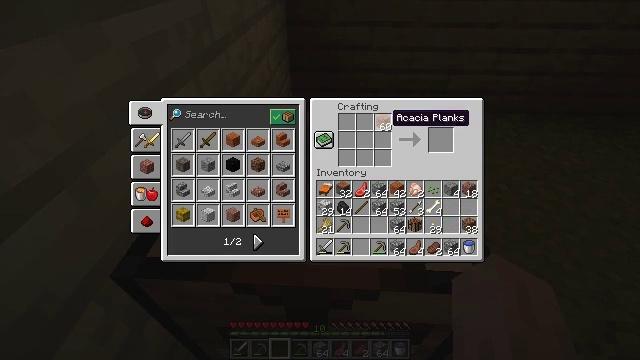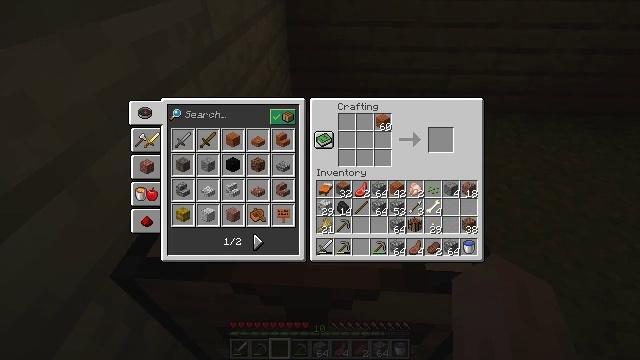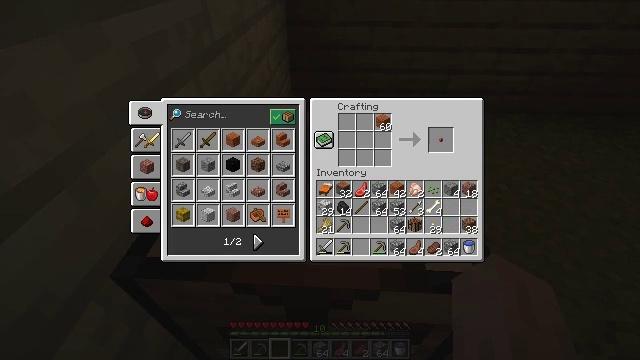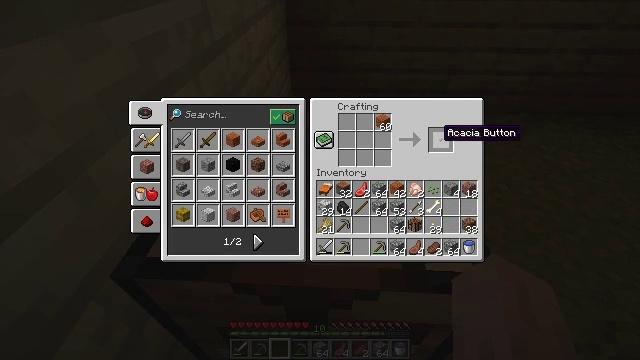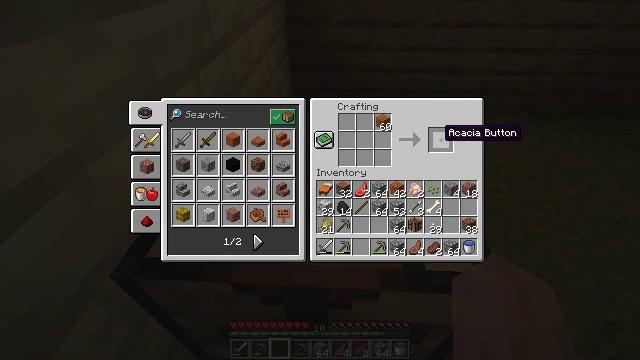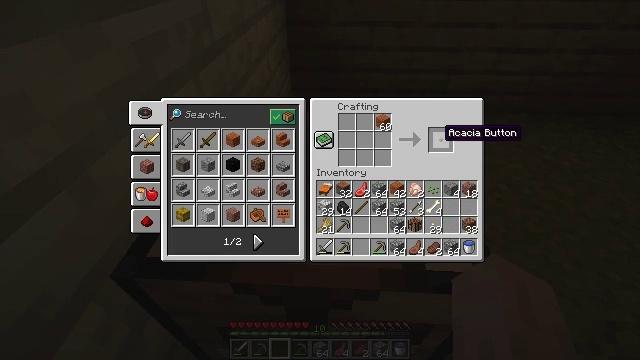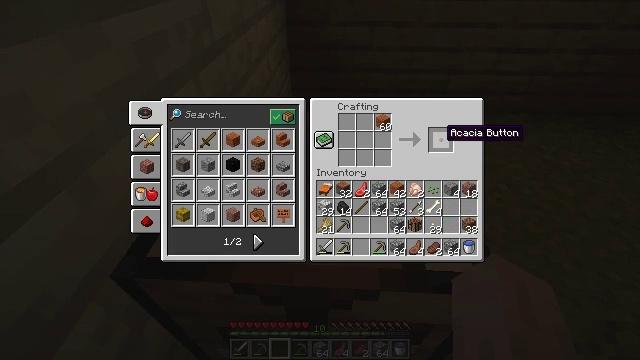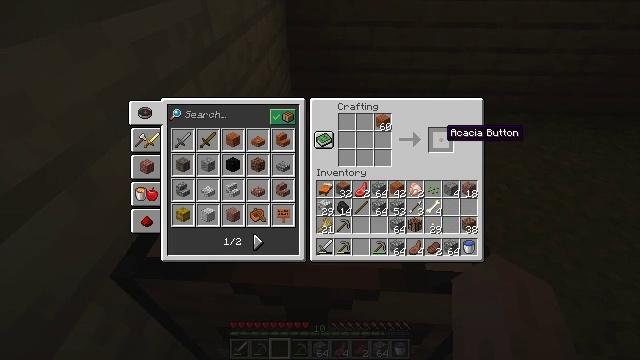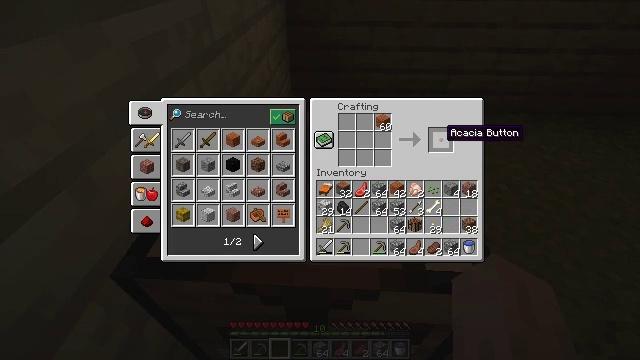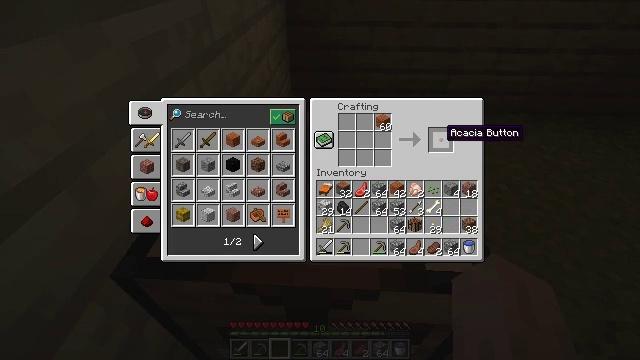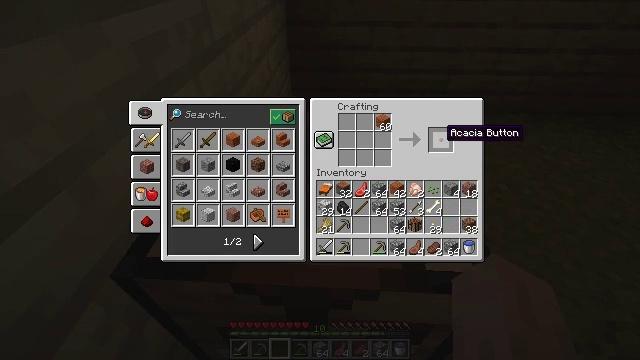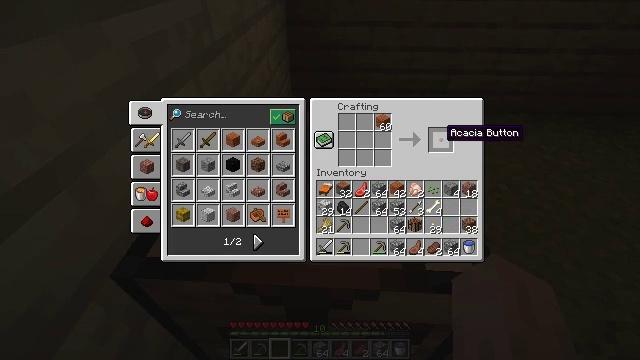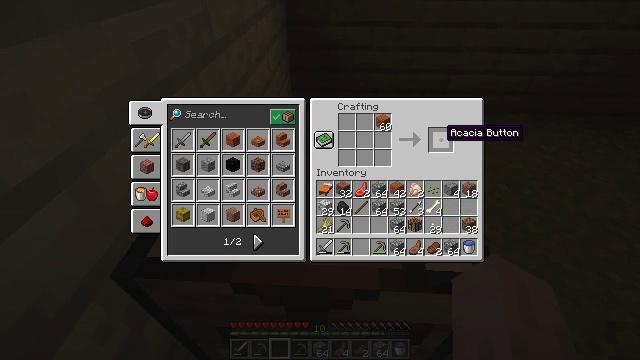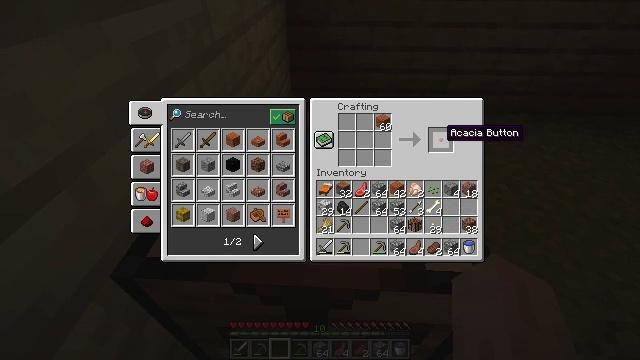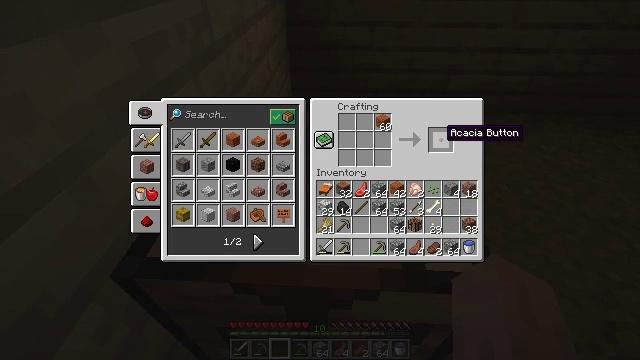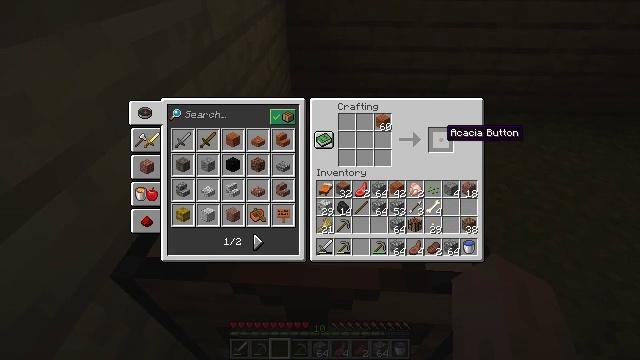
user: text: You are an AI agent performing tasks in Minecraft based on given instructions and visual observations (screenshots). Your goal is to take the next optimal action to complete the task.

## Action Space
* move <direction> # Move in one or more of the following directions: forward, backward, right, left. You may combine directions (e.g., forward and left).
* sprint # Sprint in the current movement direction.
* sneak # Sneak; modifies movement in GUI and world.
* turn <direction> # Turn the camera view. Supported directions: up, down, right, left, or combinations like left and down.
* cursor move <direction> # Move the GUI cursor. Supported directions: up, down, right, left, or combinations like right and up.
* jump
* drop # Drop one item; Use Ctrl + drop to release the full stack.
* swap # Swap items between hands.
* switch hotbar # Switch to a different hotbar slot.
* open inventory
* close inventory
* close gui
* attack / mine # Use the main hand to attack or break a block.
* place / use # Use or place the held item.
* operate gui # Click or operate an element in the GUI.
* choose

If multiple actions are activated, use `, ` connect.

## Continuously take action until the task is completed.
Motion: motion action
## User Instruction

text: Create an acacia button from acacia planks.
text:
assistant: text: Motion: cursor move right
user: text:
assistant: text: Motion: cursor move right and down
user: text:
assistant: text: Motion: no_op
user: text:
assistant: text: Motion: no_op
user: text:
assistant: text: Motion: no_op
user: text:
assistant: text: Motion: no_op
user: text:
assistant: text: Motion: no_op
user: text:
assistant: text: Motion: no_op
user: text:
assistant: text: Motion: no_op
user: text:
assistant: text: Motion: no_op
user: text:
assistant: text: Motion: no_op
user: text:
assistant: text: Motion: no_op
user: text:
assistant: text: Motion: no_op
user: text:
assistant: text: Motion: no_op
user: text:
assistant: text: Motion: no_op
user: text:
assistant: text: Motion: no_op
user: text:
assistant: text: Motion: no_op
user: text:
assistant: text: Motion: no_op
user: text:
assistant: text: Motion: no_op
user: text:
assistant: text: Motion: no_op
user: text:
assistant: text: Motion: no_op
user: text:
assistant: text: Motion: no_op
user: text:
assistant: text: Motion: operate gui
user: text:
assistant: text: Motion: operate gui
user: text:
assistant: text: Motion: operate gui
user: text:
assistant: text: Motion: operate gui
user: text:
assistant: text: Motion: no_op
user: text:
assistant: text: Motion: no_op
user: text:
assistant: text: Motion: no_op
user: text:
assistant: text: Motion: no_op